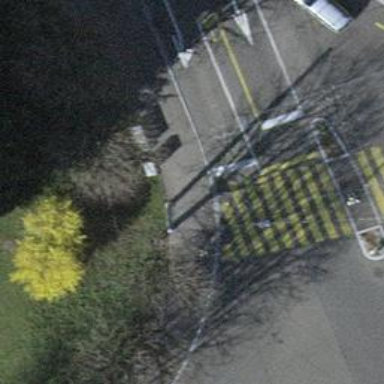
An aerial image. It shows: Street cabinet used for traffic control.